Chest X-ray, PA view. Patient: 19 years old, sex F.
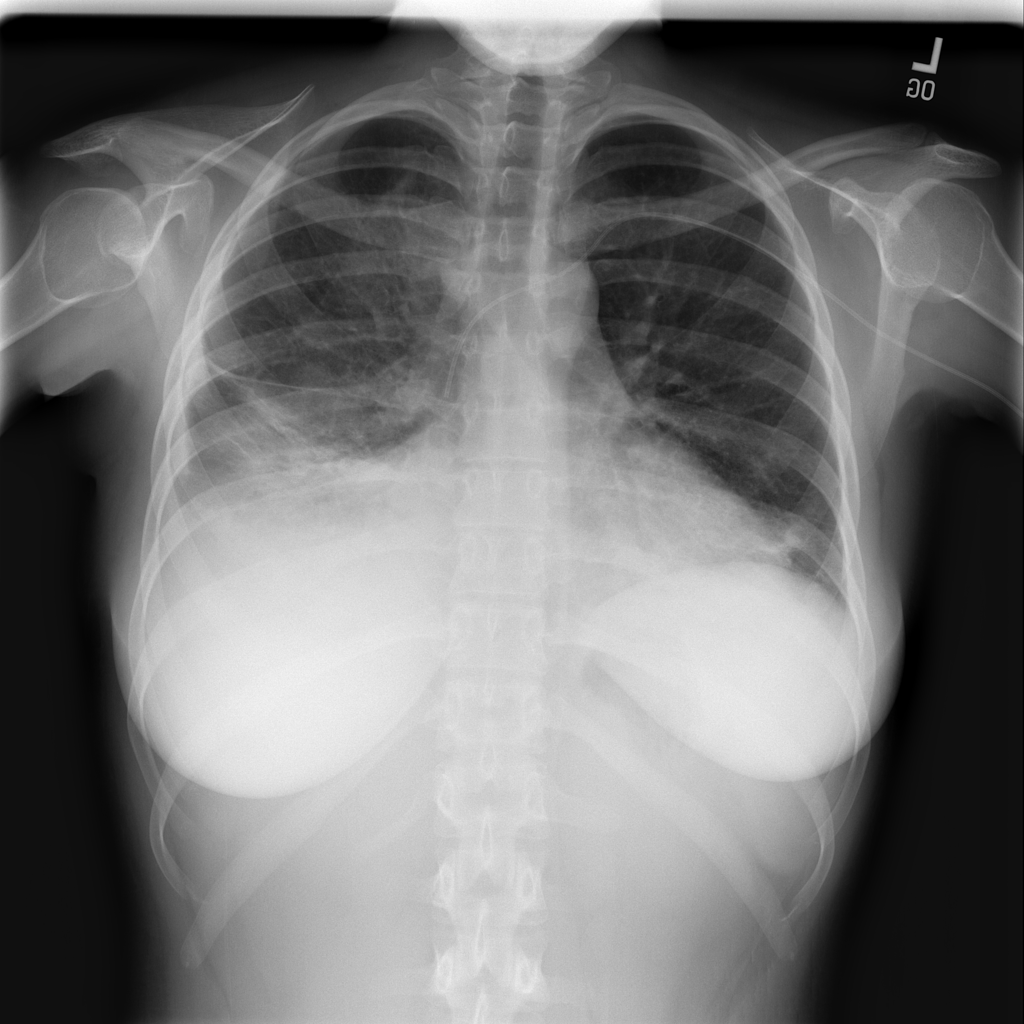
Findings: Atelectasis, Consolidation, Infiltration